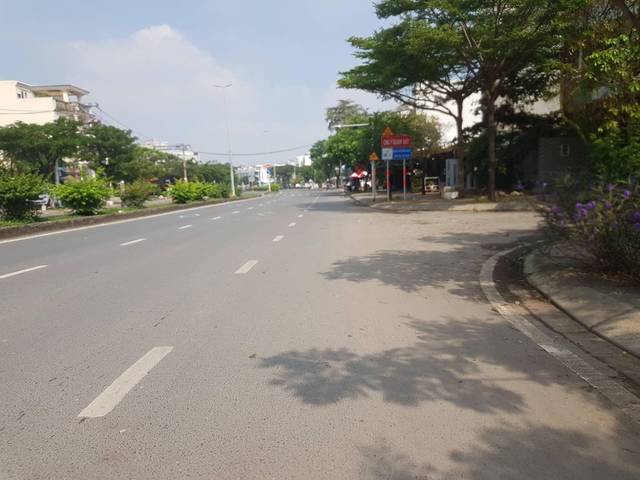
Region: Vietnam
Coordinates: 10.713, 106.687